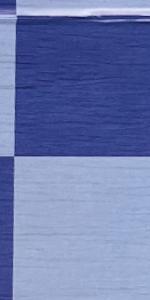
Label: Empty